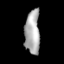
Tissue: lung
Cell type: Fibroblasts
Senescence score: 0.5861
Nuclear area (px): 650
Mean DAPI intensity: 170.549